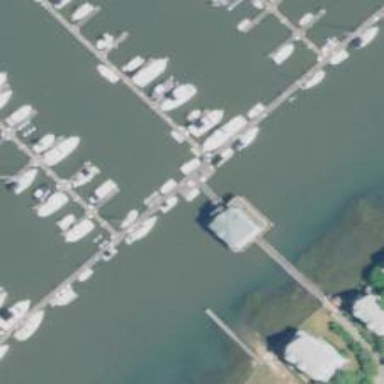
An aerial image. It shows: Pier with mooring facilities.